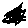
Label: cat